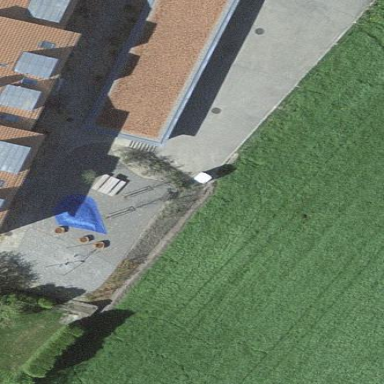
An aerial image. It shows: Garage.